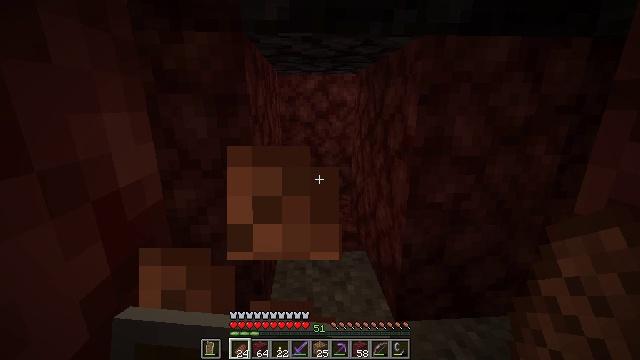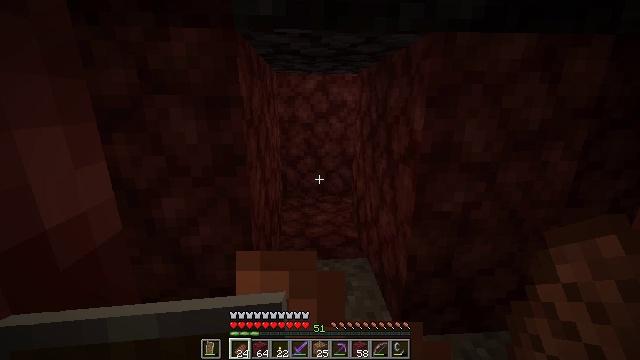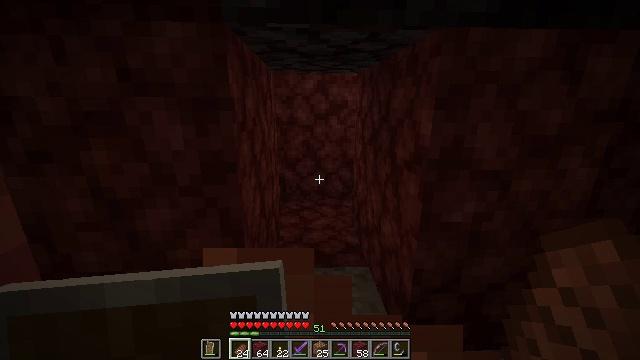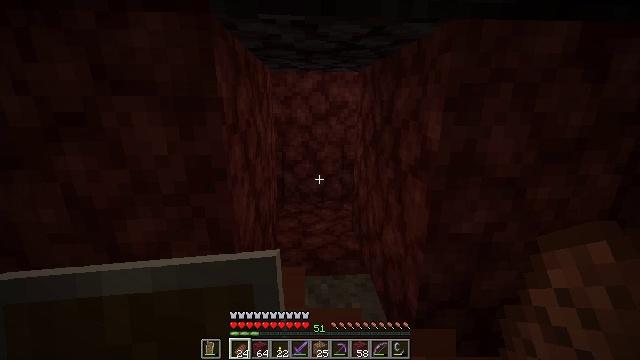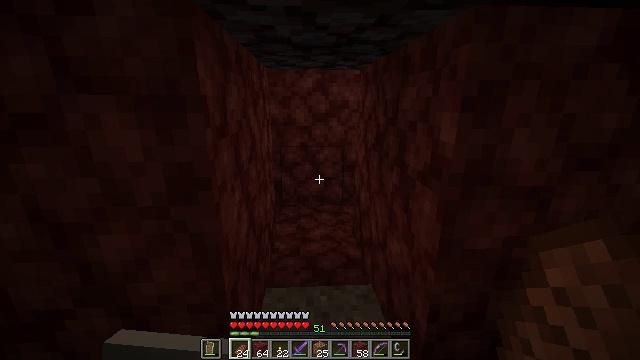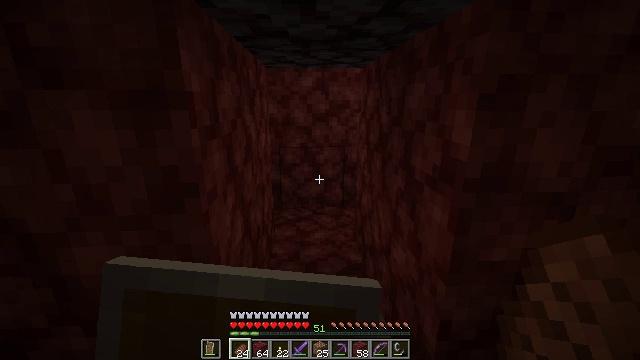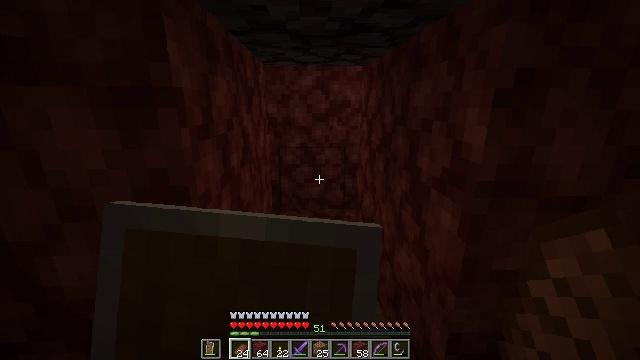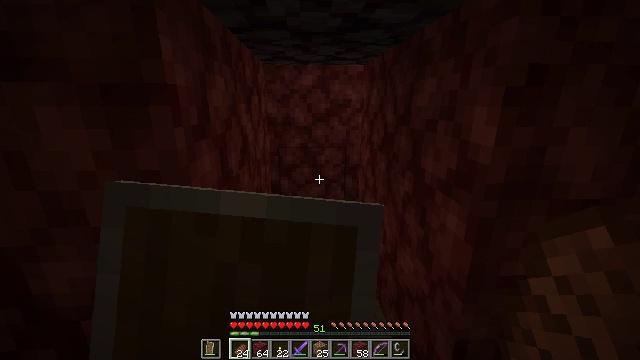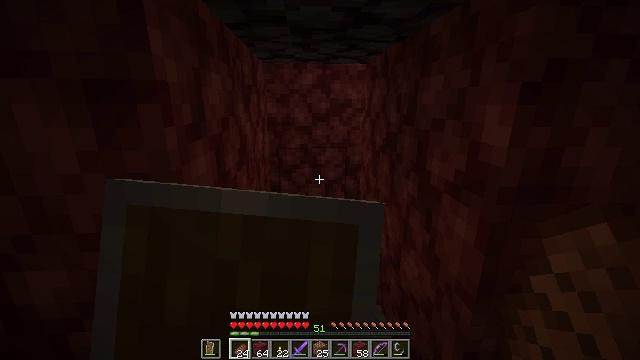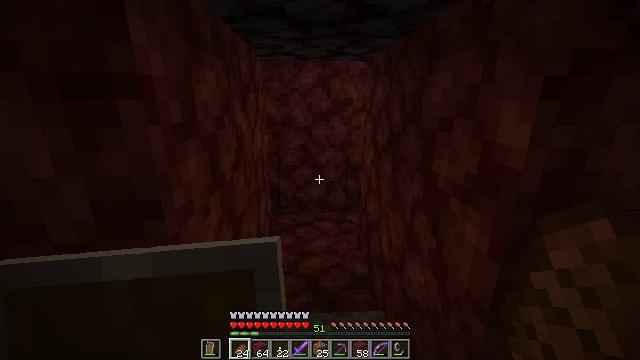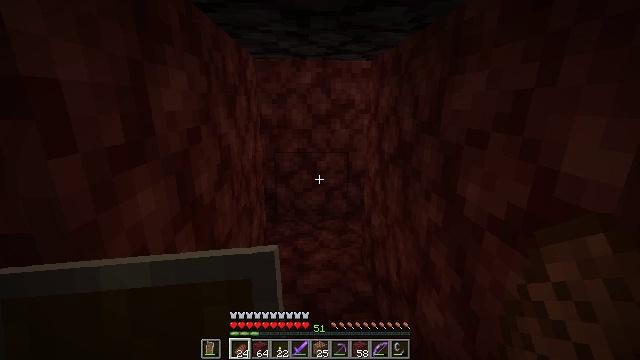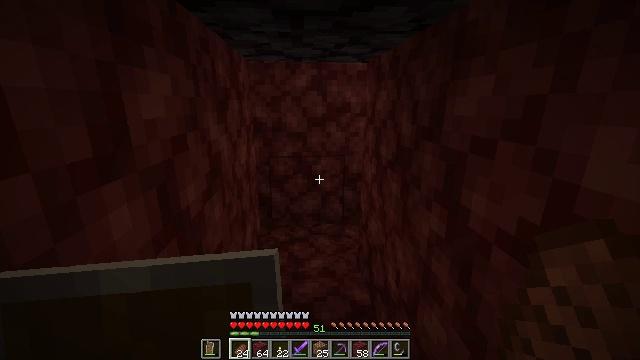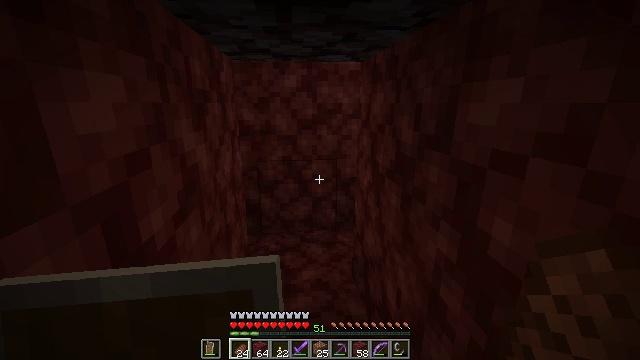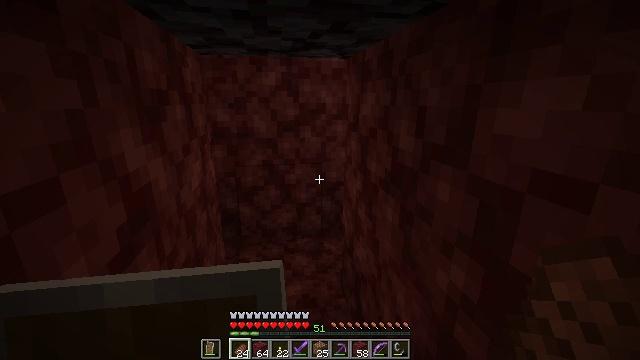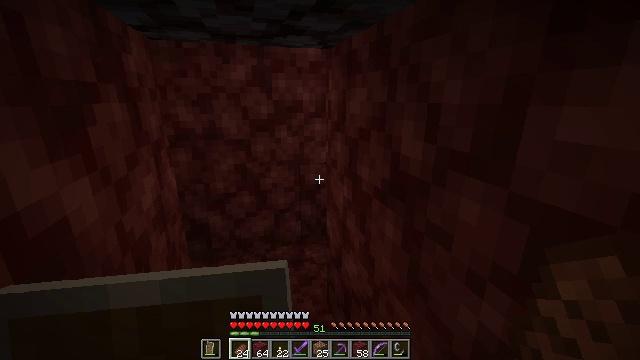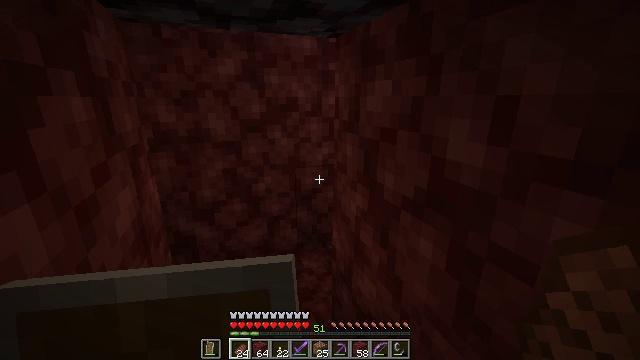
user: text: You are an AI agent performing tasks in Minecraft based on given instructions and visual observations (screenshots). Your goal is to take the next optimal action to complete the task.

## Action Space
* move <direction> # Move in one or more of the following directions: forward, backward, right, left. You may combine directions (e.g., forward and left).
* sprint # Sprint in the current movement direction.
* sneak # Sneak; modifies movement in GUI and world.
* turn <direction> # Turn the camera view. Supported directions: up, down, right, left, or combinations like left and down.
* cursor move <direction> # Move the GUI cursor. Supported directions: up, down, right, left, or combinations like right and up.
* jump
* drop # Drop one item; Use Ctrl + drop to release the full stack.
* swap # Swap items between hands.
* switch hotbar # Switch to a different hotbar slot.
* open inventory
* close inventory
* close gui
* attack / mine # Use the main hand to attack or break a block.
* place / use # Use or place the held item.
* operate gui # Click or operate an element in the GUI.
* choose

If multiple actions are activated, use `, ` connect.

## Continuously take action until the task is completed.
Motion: motion action
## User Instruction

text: Combat enemy.
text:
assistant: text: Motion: move forward, use / place
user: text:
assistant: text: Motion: move forward, use / place
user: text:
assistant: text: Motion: move forward, use / place
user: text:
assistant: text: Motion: move forward, use / place
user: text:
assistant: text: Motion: move forward, use / place
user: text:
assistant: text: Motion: move forward, use / place
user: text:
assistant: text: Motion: move forward, use / place
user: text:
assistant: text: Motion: move forward, use / place
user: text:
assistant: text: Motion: move forward
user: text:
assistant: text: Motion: move forward
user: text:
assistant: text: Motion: move forward, turn right
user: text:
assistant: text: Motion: move forward, turn right
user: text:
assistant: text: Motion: move forward, turn right
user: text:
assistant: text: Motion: move forward and move left, turn right
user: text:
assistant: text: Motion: move forward and move left, turn right
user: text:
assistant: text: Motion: move forward and move left, turn right
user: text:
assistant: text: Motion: move forward and move left, turn right
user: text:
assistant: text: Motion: move forward and move left, turn right
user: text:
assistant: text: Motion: move forward and move left, turn right
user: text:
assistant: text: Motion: move forward and move left, turn right
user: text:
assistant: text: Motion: move forward and move left, turn right
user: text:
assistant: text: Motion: move forward and move left, turn right
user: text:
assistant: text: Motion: move forward and move left, turn right
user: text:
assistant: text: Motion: move forward and move left, turn right
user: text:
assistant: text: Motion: move forward and move left, turn right
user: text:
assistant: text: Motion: move forward and move left, turn right
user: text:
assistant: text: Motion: move forward and move left, turn right
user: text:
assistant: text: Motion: move forward and move left, turn right
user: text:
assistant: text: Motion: move forward and move left, turn right
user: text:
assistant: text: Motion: move forward and move left, turn right